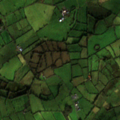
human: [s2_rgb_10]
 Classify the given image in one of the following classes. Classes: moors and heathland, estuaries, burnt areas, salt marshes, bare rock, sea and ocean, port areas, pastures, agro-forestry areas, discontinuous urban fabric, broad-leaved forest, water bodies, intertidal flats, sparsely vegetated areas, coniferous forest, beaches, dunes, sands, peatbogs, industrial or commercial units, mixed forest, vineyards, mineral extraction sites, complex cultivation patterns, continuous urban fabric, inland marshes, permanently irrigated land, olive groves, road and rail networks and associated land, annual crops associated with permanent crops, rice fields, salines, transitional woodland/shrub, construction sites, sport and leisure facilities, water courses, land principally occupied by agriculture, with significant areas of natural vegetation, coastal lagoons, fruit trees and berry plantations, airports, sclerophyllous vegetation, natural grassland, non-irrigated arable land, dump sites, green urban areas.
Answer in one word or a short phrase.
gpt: pastures